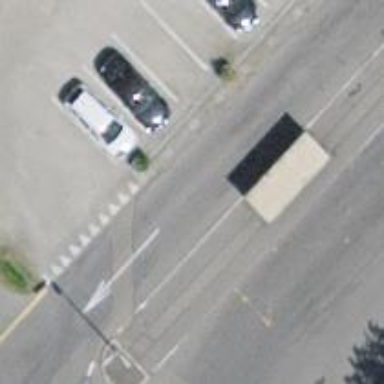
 serving as platform for public transportation."